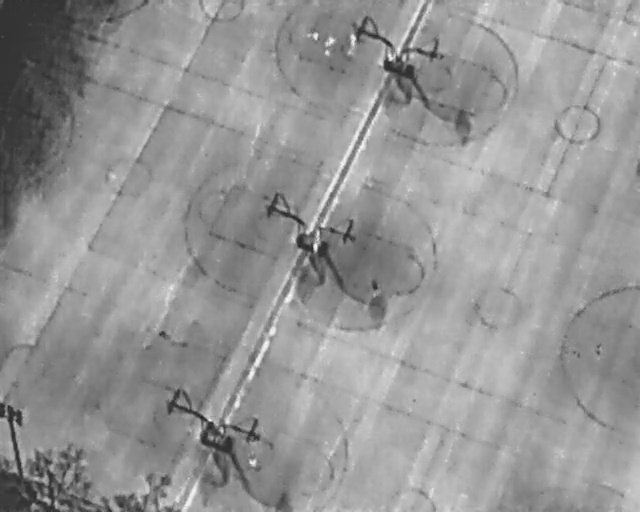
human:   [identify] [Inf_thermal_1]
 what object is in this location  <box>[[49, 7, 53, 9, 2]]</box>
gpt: <ref>1 large person at the top</ref>

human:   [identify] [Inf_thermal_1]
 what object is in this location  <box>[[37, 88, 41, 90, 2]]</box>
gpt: <ref>1 medium person at the bottom</ref>